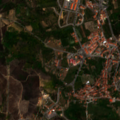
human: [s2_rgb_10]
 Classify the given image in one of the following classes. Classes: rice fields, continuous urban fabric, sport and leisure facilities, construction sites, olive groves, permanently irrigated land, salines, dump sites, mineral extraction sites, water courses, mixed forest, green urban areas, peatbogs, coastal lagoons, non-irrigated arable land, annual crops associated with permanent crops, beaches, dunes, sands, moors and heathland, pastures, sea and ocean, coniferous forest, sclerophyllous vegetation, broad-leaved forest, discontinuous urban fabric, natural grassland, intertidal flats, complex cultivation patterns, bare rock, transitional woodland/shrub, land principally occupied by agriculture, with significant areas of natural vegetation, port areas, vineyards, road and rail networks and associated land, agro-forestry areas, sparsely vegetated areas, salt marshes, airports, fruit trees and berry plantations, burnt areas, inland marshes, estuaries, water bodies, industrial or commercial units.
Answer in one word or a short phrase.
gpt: discontinuous urban fabric, industrial or commercial units, olive groves, land principally occupied by agriculture, with significant areas of natural vegetation, coniferous forest, transitional woodland/shrub